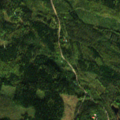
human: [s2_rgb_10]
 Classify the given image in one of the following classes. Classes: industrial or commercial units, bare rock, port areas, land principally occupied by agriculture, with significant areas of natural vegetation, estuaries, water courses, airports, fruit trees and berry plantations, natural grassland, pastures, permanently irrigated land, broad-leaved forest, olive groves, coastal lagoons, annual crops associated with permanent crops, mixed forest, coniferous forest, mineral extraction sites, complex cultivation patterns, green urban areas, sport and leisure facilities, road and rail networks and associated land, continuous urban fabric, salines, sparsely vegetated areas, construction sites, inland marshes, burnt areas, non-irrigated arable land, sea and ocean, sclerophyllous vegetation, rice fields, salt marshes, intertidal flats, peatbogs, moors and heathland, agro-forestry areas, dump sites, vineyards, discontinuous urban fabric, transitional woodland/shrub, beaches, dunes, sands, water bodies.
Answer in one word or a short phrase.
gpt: coniferous forest, mixed forest, transitional woodland/shrub